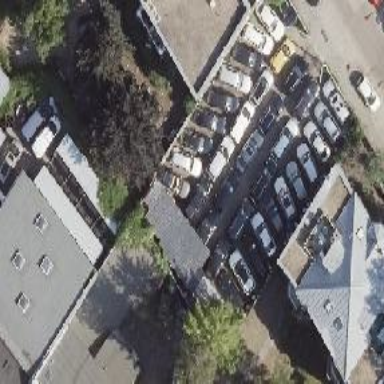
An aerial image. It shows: Shop that sells cars.